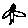
Label: bird